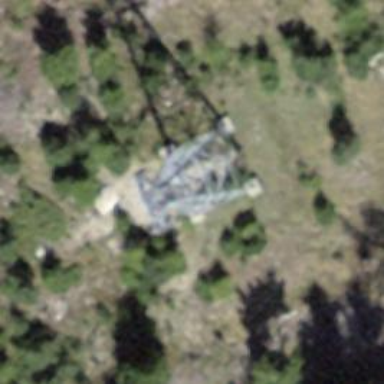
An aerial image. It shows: Pylon for aerialway.